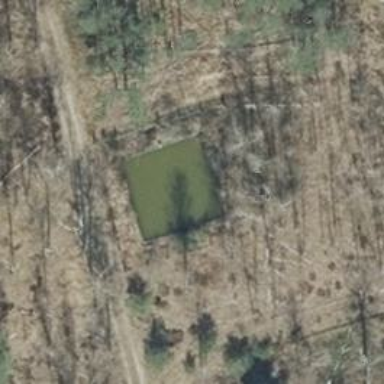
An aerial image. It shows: Emergency fire water pond.